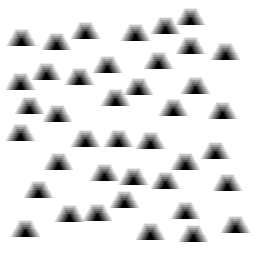
Squares: 0
Triangles: 40
Stars: 0
Total shapes: 40